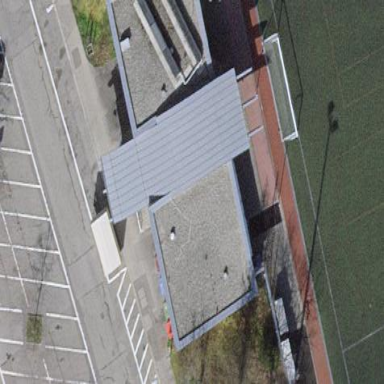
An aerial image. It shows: Sports centre building.